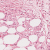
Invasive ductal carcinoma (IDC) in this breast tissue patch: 0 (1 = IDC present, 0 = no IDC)